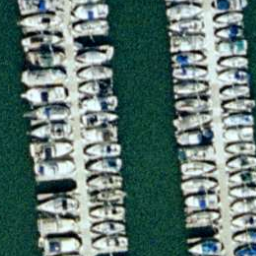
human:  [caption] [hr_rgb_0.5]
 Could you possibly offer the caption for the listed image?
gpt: Many boats docked in lines at the harbor and the water is deep blue .

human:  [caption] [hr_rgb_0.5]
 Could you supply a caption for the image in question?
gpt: Lots of boats docked in lines at the harbor the boats are closed to each other .

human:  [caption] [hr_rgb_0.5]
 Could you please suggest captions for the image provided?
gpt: Lots of boats docked in lines at the harbor .

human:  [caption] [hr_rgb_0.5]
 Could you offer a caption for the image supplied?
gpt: Many boats docked in lines at the harbor and just a few positions are free .

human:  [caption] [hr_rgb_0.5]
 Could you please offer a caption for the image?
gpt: Lots of boats docked in lines at the harbor and the boats are closed to each other .